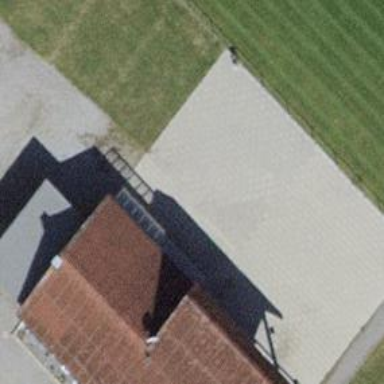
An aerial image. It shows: Building used for soccer.